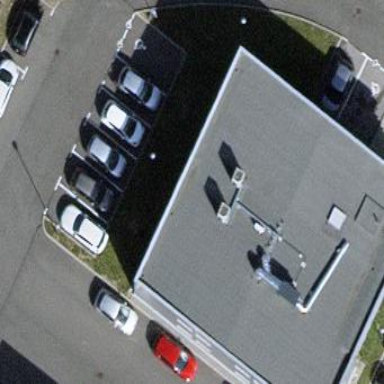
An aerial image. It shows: Commercial building.